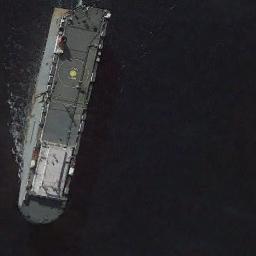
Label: ship